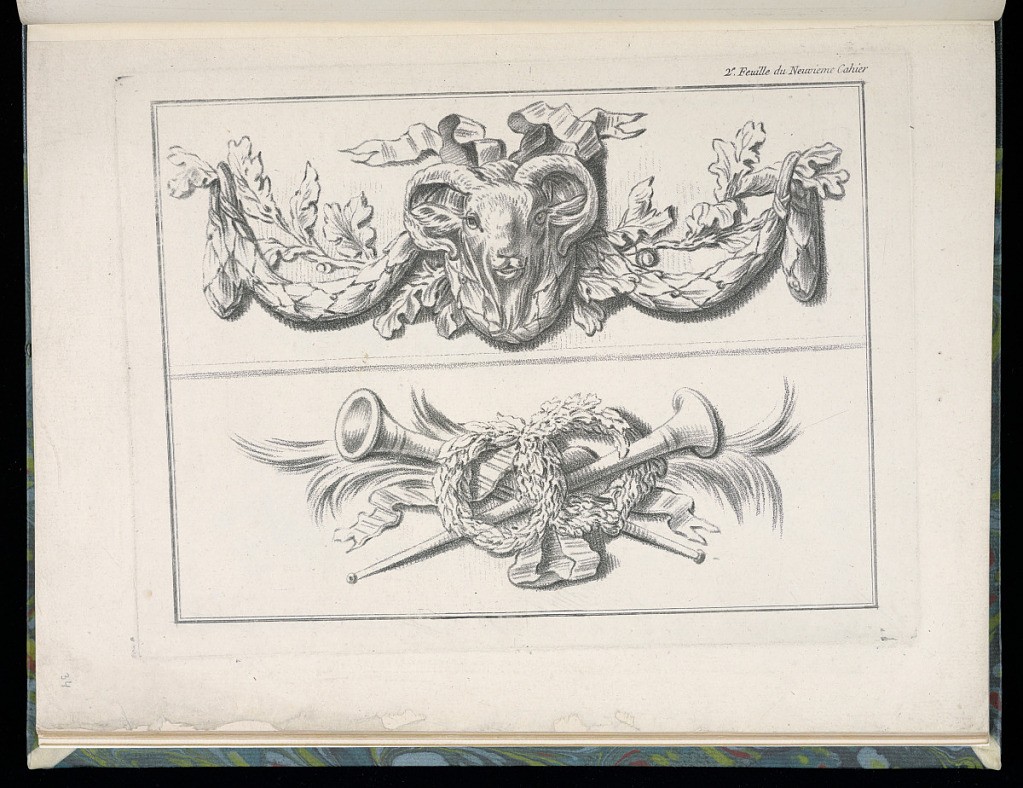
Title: Two Ornament Designs
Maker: Jean-Baptiste Huet, French, 1745 – 1811
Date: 1776–89
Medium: Crayon manner etching on paper
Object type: Print
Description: Two horizontal ornament designs featuring a sheep's head, festoon of laurel leaves, foliate branches, ribbons, horns, palm leaves, and crowns of leaves. The plate is numbered.